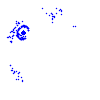
Particle: kaon